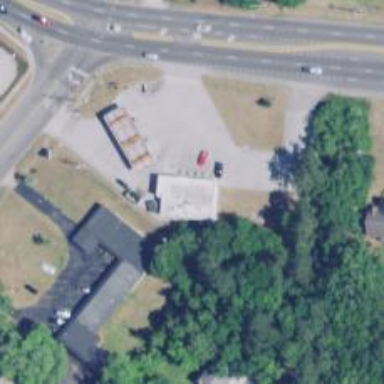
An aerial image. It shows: Convenience shop.